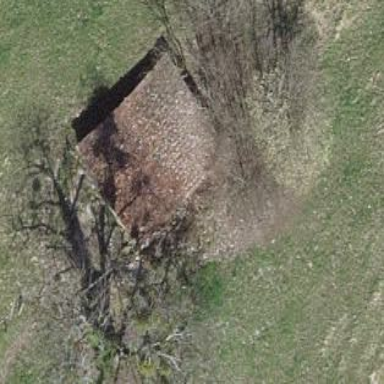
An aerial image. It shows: Cowshed building.